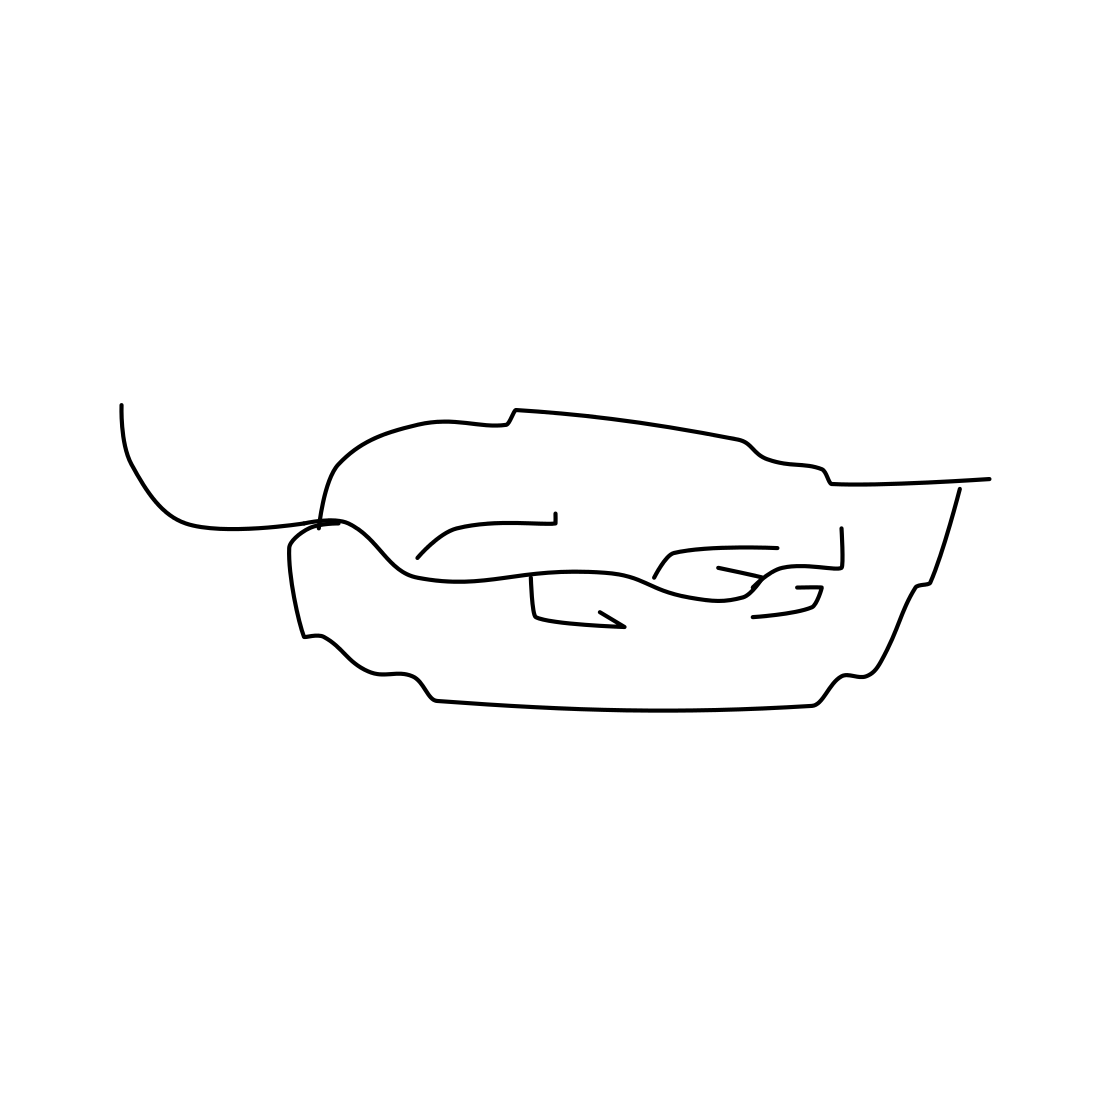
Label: leaf